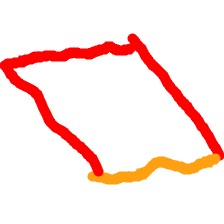
Shape: parallelogram